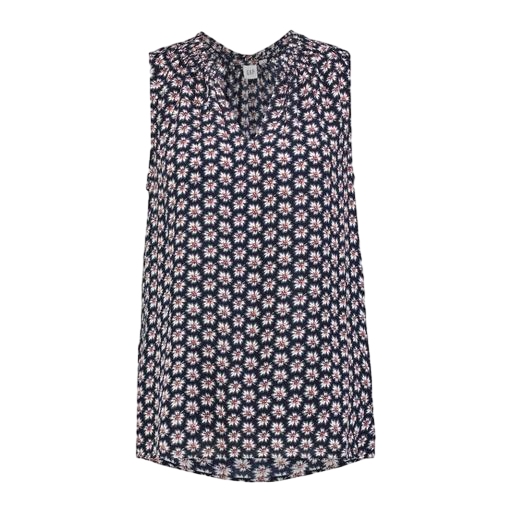
blue printed v-neck top only macy, black petite printed top only macy, multicolor floral-print t-shirt only macy, white background